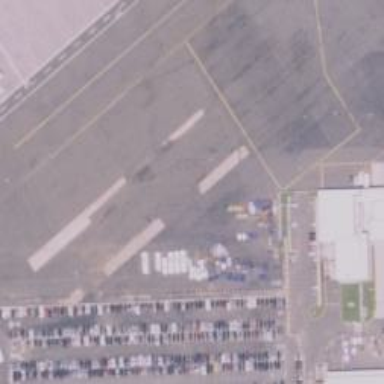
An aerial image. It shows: Apron at the airport.